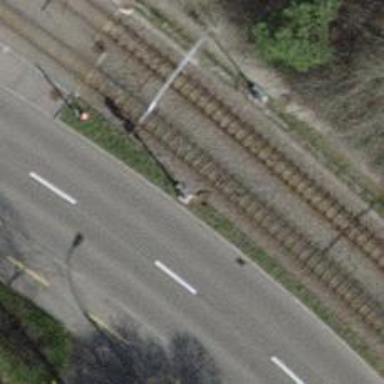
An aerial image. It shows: Railway signal.